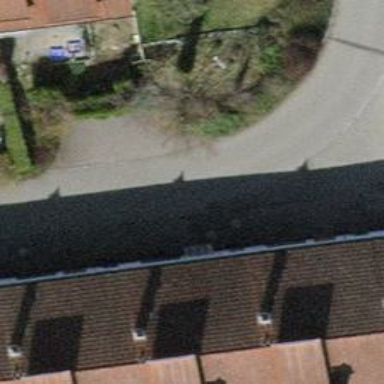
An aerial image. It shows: Terrace building.